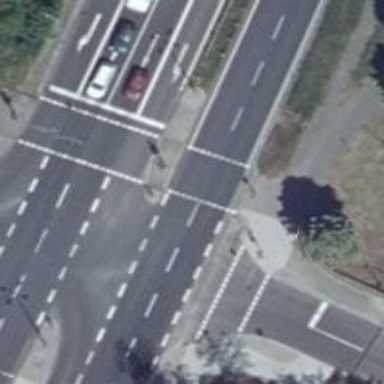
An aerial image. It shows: Traffic signal crossing.